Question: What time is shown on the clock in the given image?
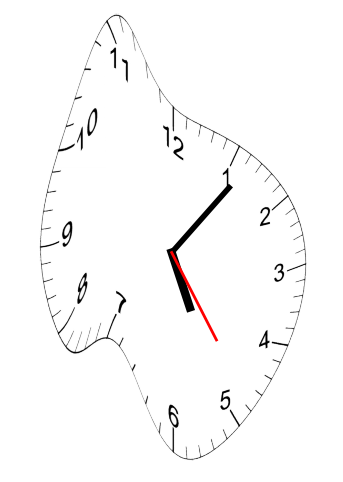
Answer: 05:06:24